Field crop: maize
Growth stage: 2
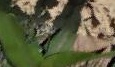
Species: maize